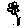
Label: flower